Question: I'm making a game where the character is continuously jumping up and down. I use OnCollisionEnter() to make him jump every time he hits the ground. I am trying to invoke an animation that make the characters arms wiggle inside the function as well, like this:
void OnCollisionEnter(Collision collision){
'''
foreach(ContactPoint contact in collision.contacts){
rigidbody.velocity = transform.up*10;
audio.Play();
animation.Play ("JumpAnimation");
}
}
'''
When I run the game I get the following error:
I have an animator component attached to my "Green Bot" and the animation plays if I click Loop, but I only want it to play inside the above function. How can I check if the component is attached inside the script, as the error suggests?
UPDATE:
I've set my code to:
void OnCollisionEnter(Collision collision){
'''
foreach(ContactPoint contact in collision.contacts){
rigidbody.velocity = transform.up*10;
audio.Play();
animator.SetTrigger("Jump");
}
}
'''
and here is a snapshot of my Animator window:

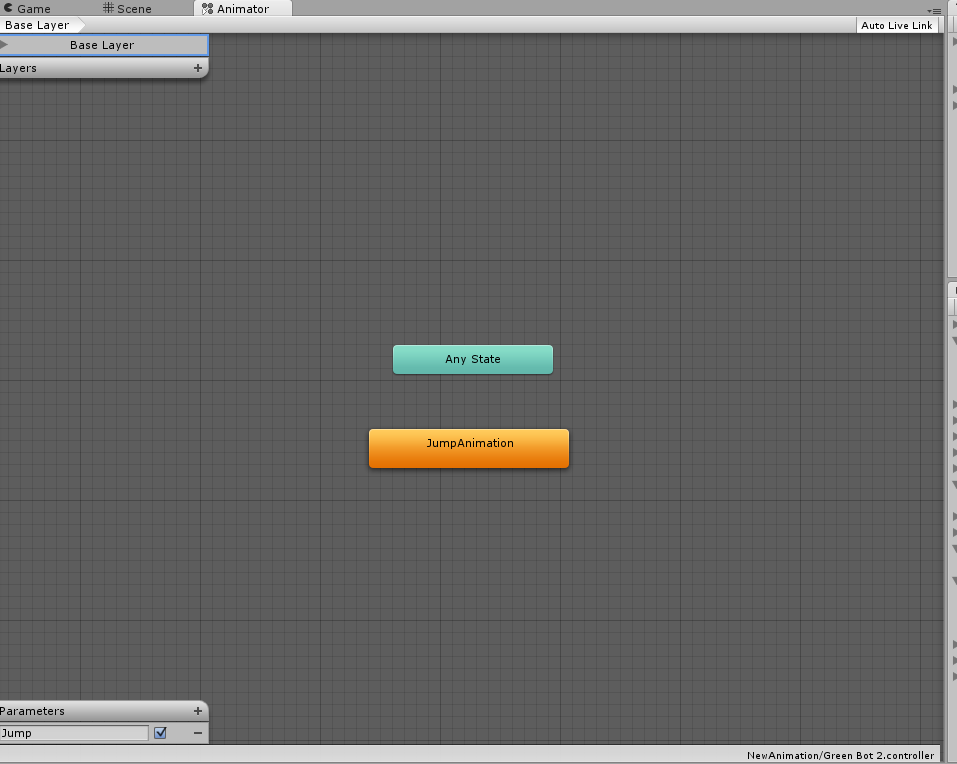
Answer: Have you considered the using a trigger within the animator and then calling animator.<URL> and tie your animation to that.
'''
void OnCollisionEnter(Collision collision){
foreach(ContactPoint contact in collision.contacts){
rigidbody.velocity = transform.up*10;
audio.Play();
animator.SetTrigger("Jump");
}
}
'''
The Unity3D Tutorials on <URL> may also be a helpful reference for you as they walk through this concept in more detail including how to properly configure the animator.